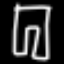
Label: pants